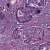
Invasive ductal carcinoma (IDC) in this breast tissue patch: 1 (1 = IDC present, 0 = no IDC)